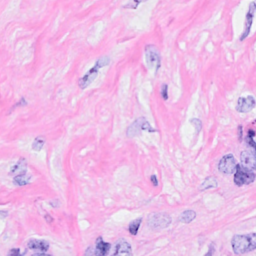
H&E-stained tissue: Breast